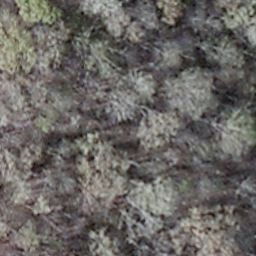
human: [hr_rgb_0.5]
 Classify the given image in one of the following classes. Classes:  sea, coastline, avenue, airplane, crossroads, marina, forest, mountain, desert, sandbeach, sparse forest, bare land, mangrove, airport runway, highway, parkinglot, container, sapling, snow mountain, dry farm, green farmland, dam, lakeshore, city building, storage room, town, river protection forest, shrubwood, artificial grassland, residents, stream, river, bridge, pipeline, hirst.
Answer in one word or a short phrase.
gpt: shrubwood